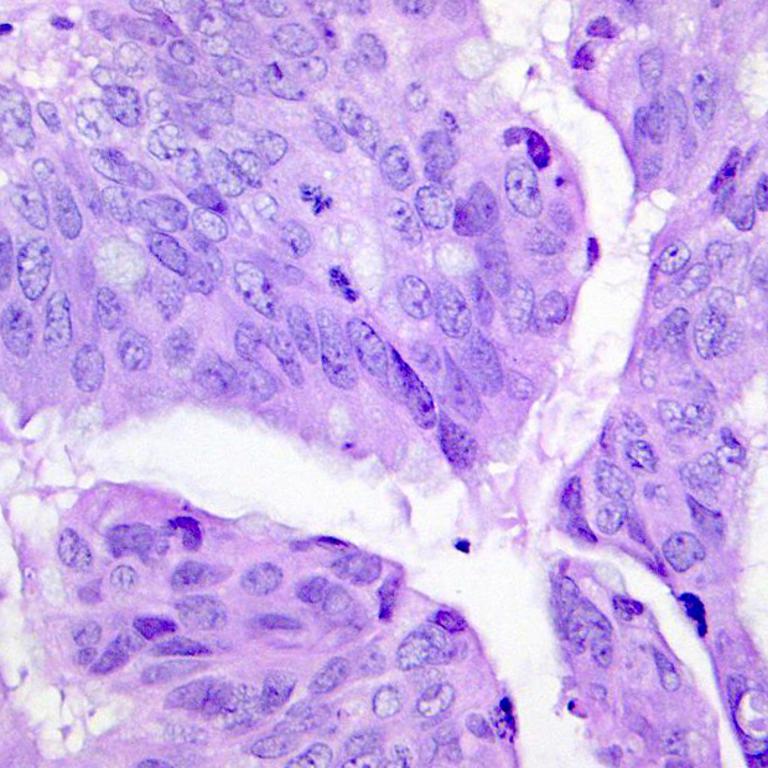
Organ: colon
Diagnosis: adenocarcinomas